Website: macys
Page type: customer-info-address
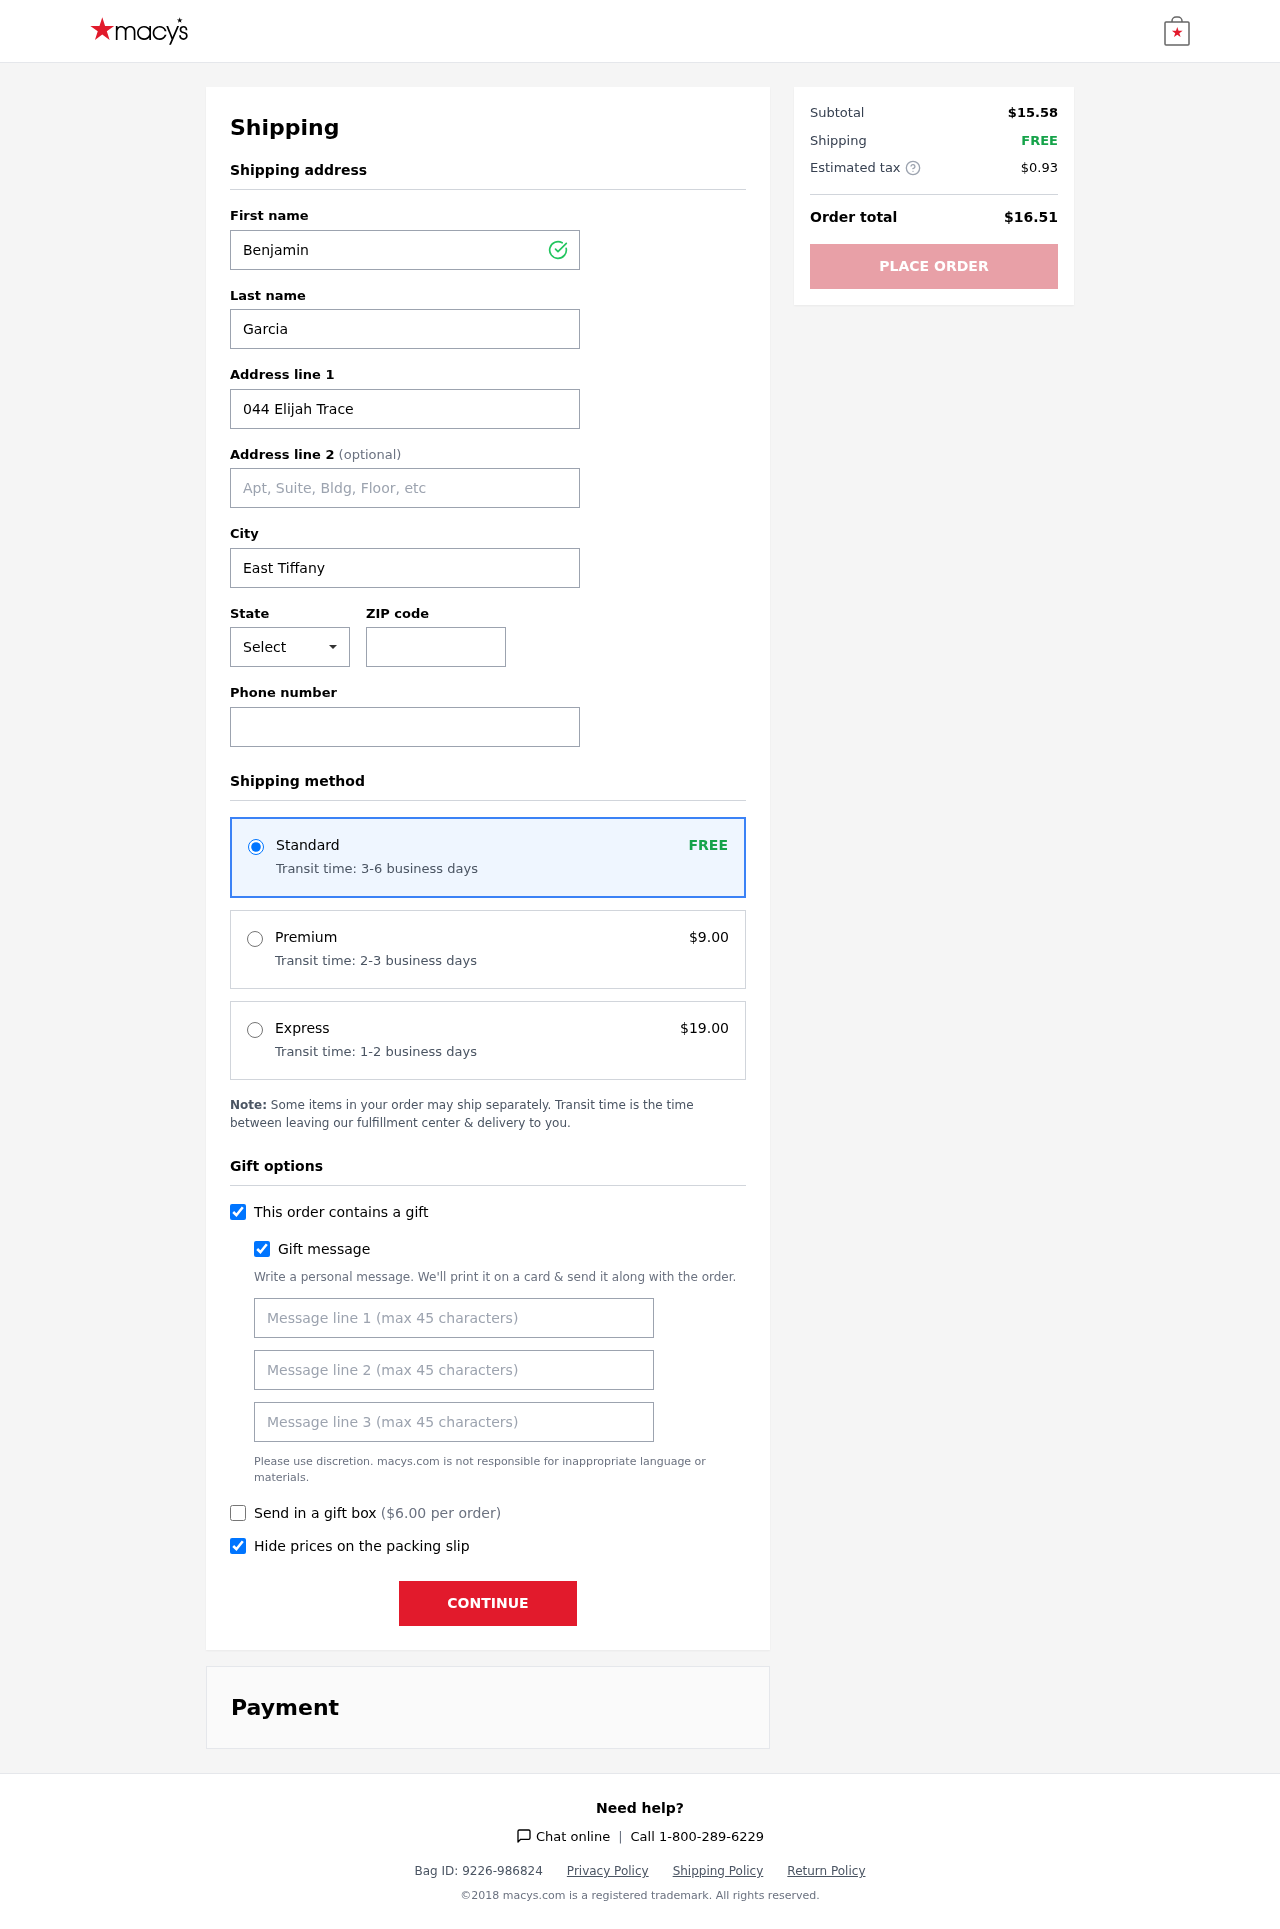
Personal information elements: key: PII_CITY
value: East Tiffany
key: PII_FIRSTNAME
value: Benjamin
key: PII_GIFT_MESSAGE
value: Hey Joseph! I came across this mixed berry psyllium husk powder and thought of you—perfect for those morning smoothies we both love. Hope it adds a little something special to your day! Benjamin
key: PII_LASTNAME
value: Garcia
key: PII_PHONE
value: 7674267364
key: PII_POSTCODE
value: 98182
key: PII_STATE_ABBR
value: IL
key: PII_STREET
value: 044 Elijah Trace
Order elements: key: ORDER_SHIPPING_STANDARD
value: FREE
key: ORDER_SHIPPING_STANDARD_TIME
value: Transit time: 3-6 business days
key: ORDER_SHIPPING_PREMIUM
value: $9.00
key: ORDER_SHIPPING_PREMIUM_TIME
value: Transit time: 2-3 business days
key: ORDER_SHIPPING_EXPRESS
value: $19.00
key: ORDER_SHIPPING_EXPRESS_TIME
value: Transit time: 1-2 business days
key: ORDER_GIFT_BOX_FEE
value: $6.00
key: ORDER_SUBTOTAL
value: $15.58
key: ORDER_SHIPPING_COST
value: FREE
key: ORDER_TAX
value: $0.93
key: ORDER_TOTAL
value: $16.51